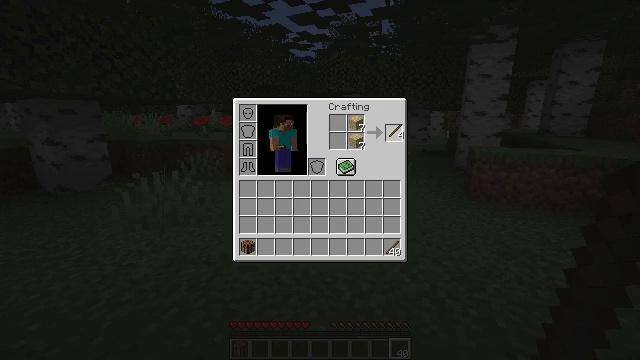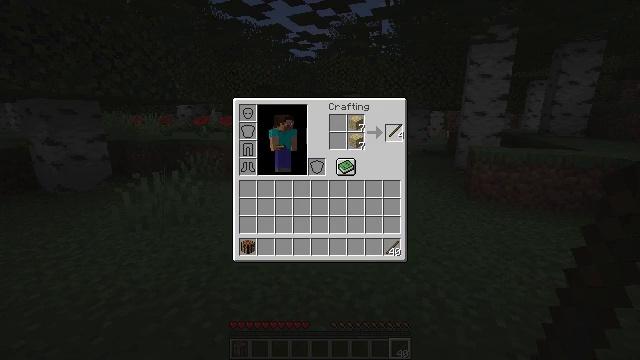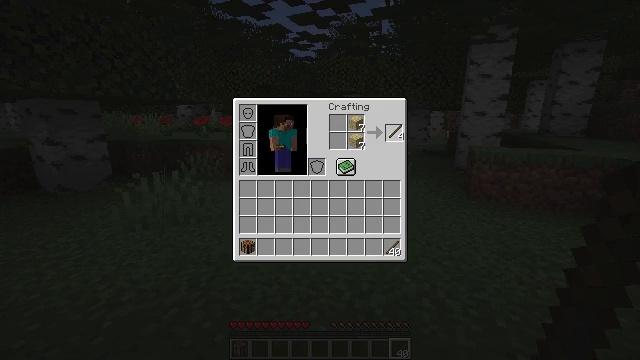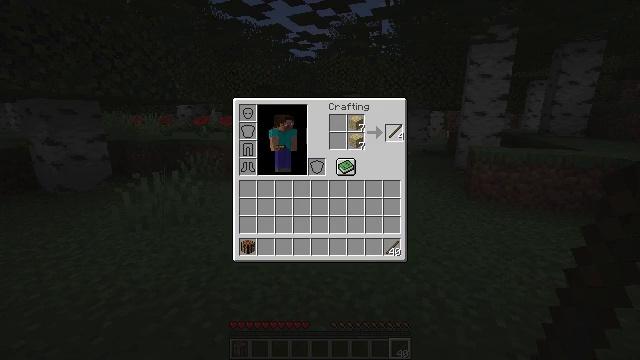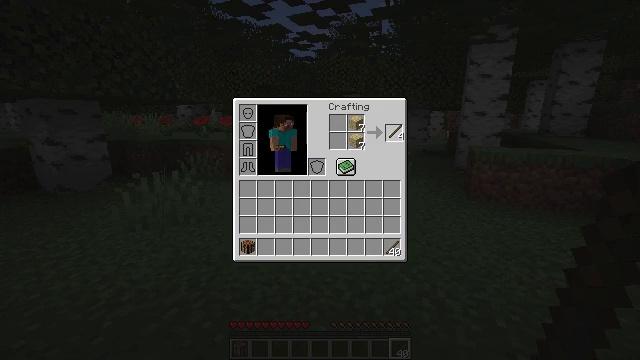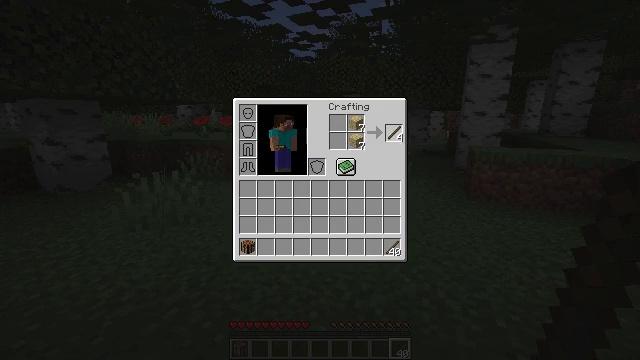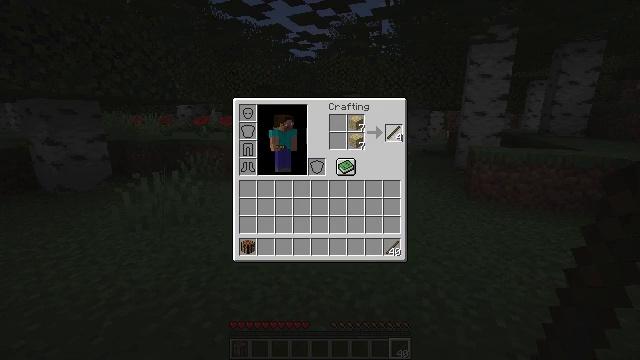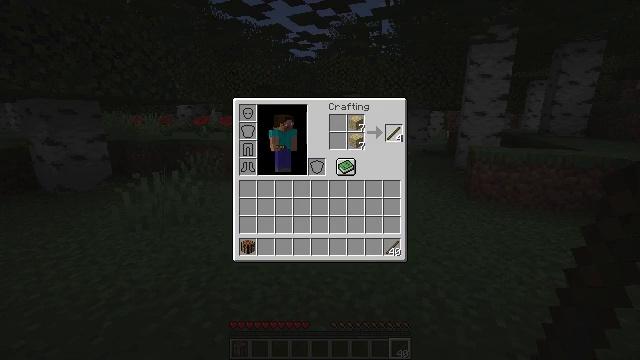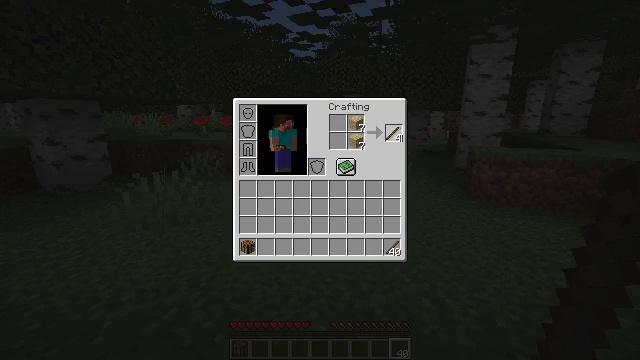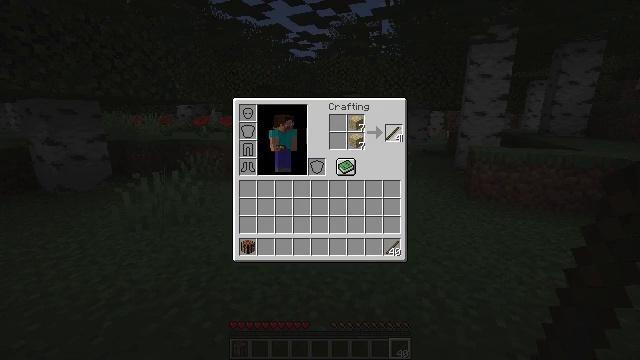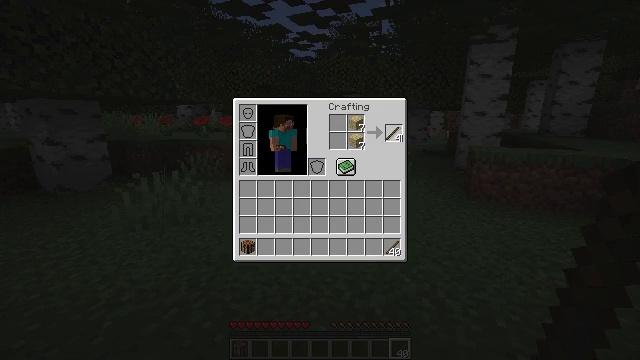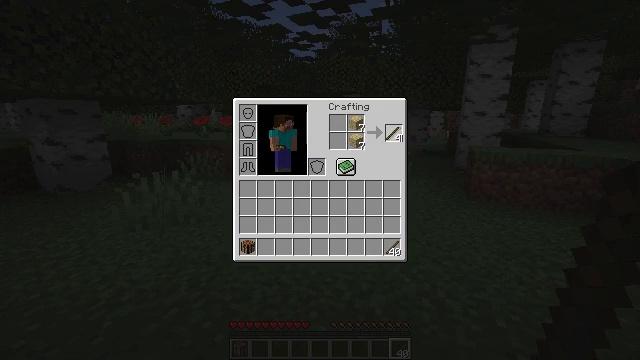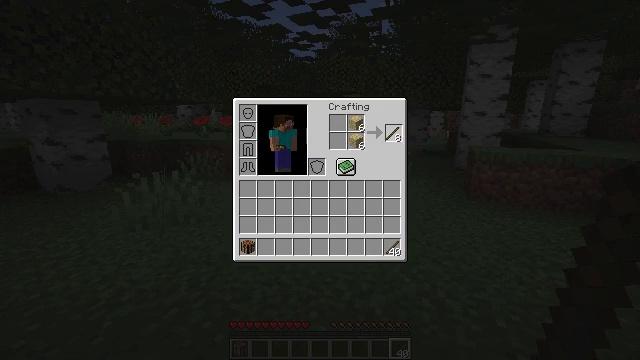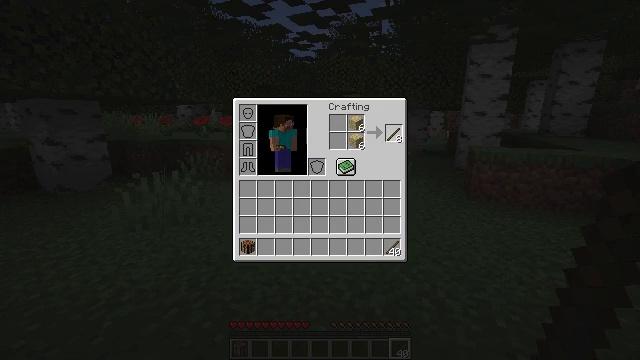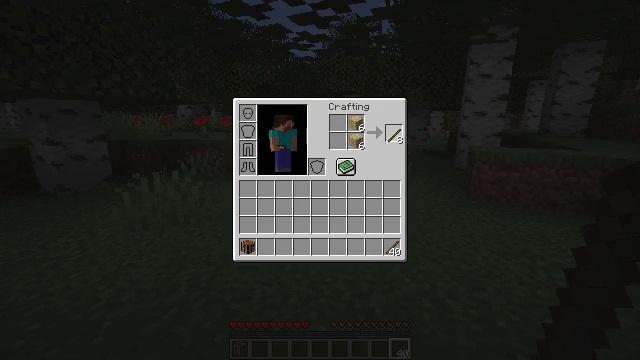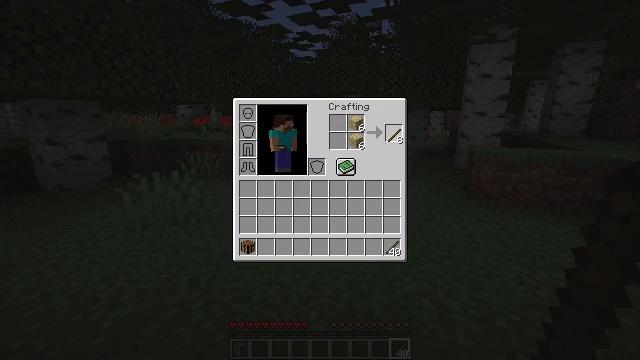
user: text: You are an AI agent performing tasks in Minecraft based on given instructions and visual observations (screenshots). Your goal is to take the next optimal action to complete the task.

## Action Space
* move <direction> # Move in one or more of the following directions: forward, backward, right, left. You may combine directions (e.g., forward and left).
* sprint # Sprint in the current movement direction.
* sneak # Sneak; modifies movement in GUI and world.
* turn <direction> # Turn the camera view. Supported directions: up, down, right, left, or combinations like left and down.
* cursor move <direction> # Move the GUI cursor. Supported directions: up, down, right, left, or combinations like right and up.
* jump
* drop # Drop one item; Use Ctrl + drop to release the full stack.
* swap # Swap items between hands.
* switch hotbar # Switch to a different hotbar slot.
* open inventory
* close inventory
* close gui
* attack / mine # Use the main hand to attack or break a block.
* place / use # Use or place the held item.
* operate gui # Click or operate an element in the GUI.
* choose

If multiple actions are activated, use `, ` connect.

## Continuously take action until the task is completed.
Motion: motion action
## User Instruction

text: Use two wooden planks to make sticks.
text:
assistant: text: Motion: operate gui
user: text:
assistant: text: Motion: operate gui
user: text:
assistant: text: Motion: operate gui
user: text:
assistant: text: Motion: operate gui
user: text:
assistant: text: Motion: operate gui
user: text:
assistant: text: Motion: operate gui
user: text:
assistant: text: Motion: no_op
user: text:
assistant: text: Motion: no_op
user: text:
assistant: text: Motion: operate gui
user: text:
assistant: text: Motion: operate gui
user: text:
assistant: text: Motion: operate gui
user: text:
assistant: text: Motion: no_op
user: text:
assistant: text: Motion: no_op
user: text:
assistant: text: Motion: no_op
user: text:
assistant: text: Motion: no_op
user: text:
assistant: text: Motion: operate gui
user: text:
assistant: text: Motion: operate gui
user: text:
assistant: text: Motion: no_op
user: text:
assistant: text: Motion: no_op
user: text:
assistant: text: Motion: no_op
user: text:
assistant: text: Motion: no_op
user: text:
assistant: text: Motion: operate gui
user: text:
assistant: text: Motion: operate gui
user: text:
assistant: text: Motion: no_op
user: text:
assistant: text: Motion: no_op
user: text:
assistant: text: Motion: no_op
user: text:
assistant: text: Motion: no_op
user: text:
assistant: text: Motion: operate gui
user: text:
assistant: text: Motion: operate gui
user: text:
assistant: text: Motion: no_op